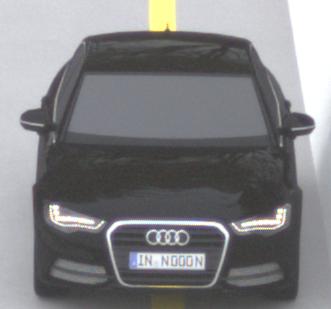
Make: Audi
Model: A6 2.0 TFSI
Detailed model: A6 (C7) Limousine
Model produced from: 2011/10
Model produced until: 2014/09
Doors: 4
Color: black
Road condition: dry road
Daytime: morning or afternoon
Contrast: low contrast